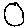
Label: circle